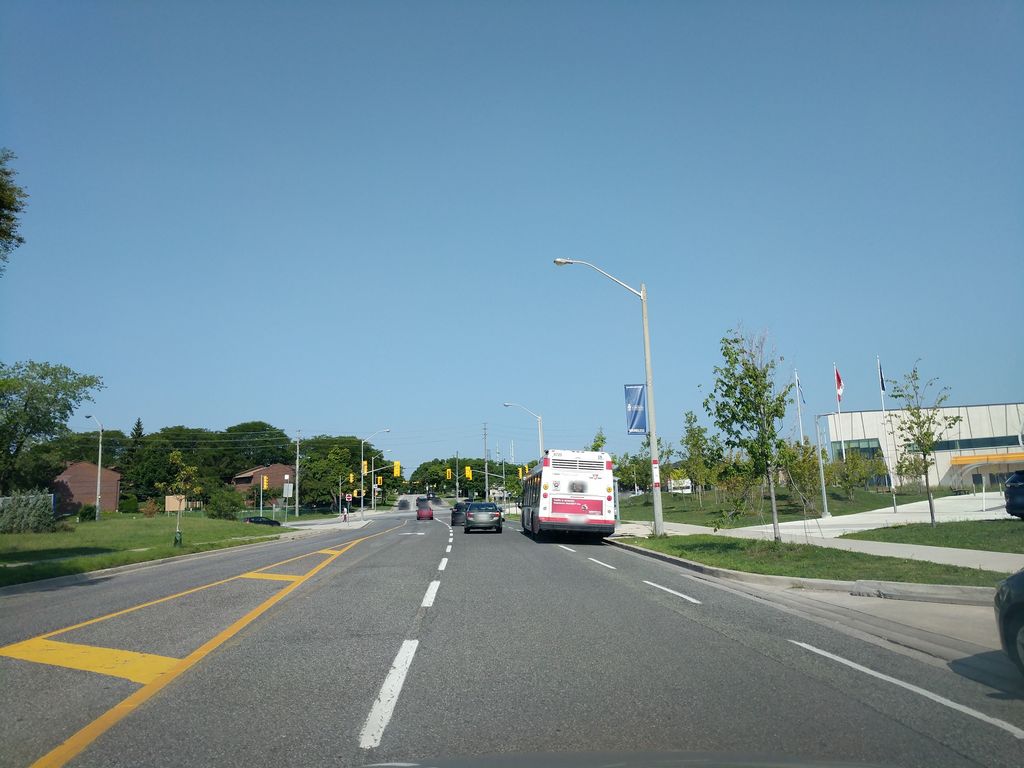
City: toronto